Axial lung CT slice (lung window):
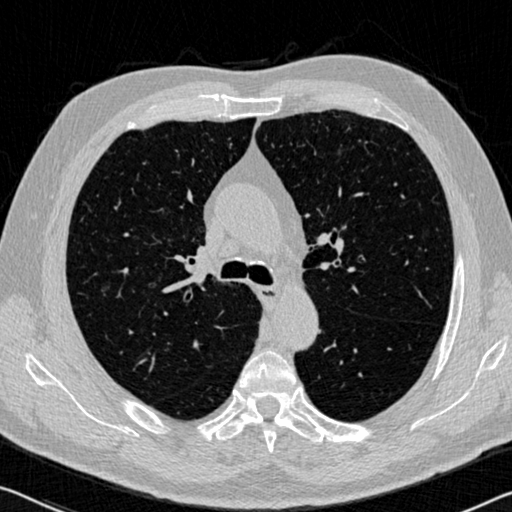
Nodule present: no